Question: I am having some issues with Passing Parameters in a jQuery ajax call to an ASP.NET webmethod and it is me all day long.
I've seen the solution of how it is being done and yet it is not working for me.
Here is some code:
'''
function GetString() {
var name = "yan";
var fam = "key";
alert(name + " " + fam);
$.ajax
({
type: "GET",
url: "'Services/MyService.asmx/returnString",
dataType: "json",
//data: "{ 'fname' : '" + name + "' , 'lname' : '" + fam + "'}",
//data: "{ 'fname' : 'name' , 'lname' : 'fam'}",
//data: '{"fname":"Chris","lname":"Brandsma"}',
data: "{'fname':'Chris','lname':'Brandsma'}",
contentType: "application/json; charset=utf-8",
error: function (jqXHR, textStatus, errorThrown) //what to do if fails
{
alert('bad, ' + errorThrown + ", " + jqXHR.responseText + ", " + textStatus);
},
success: function (data) //what to do if succedded
{
alert(data.d);
}
});
'''
}
'''
[WebMethod]
[ScriptMethod(UseHttpGet = true)]
public string returnString(string fname, string lname)
{
return ("my name is " + fname + " " + lname);
}
'''
and that's the error I get:

You can see that I've tried several ways of accomplishing it, none worked.
Can anybody point the mistake/ suggest another solution???
thanks in advance
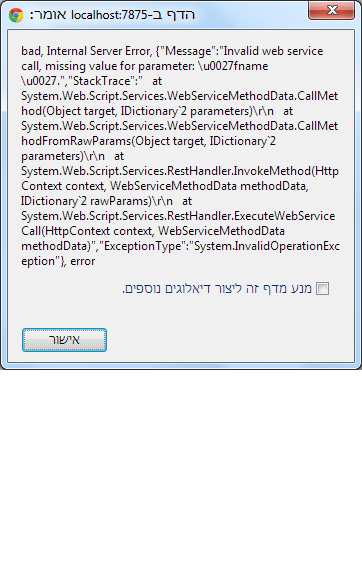
Answer: After I've been trying in the last 24 hours, I've finally succeded :)
Here's how it goes:
Code Behind:
'''
[WebMethod]
[ScriptMethod(UseHttpGet=false)]
public string returnString2(string fname, string lname)
{
return "{ "FirstName" : "" + fname + "" , "LastName" : "" + lname + ""}";
}
'''
'(UseHttpGet=false)'
Jquery:
'''
function GetString2() {
var name = "yan";
var fam = "key";
alert(name + " " + fam);
$.ajax
({
type: "POST",
url: 'Services/MyService.asmx/returnString2',
dataType: "json",
data: JSON.stringify({ fname: "yan" , lname: "key" }),
contentType: "application/json; charset=utf-8",
error: function (jqXHR, textStatus, errorThrown) //what to do if fails
{
alert('bad, ' + errorThrown + ", " + jqXHR.responseText + ", " + textStatus);
},
success: function (data) //what to do if succedded
{
alert(data.d);
var person = $.parseJSON(data.d);
alert(person.FirstName);
}
});
'''
}
'type:"Post"''data'
Thanks everyone who tried to help, all of you contributed a little bit :)